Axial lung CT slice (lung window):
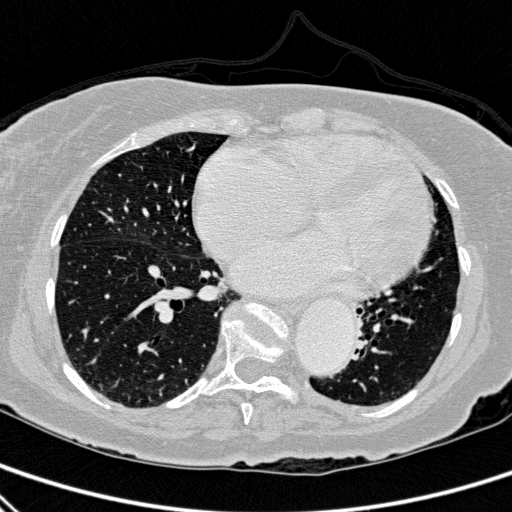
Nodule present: no